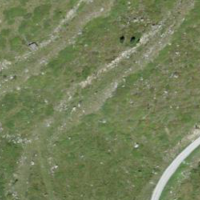
EUNIS habitat code: 26
Species observed at this site:
Hesperia comma
Erebia tyndarus